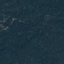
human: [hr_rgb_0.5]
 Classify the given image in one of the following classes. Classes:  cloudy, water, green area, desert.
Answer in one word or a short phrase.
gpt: green area